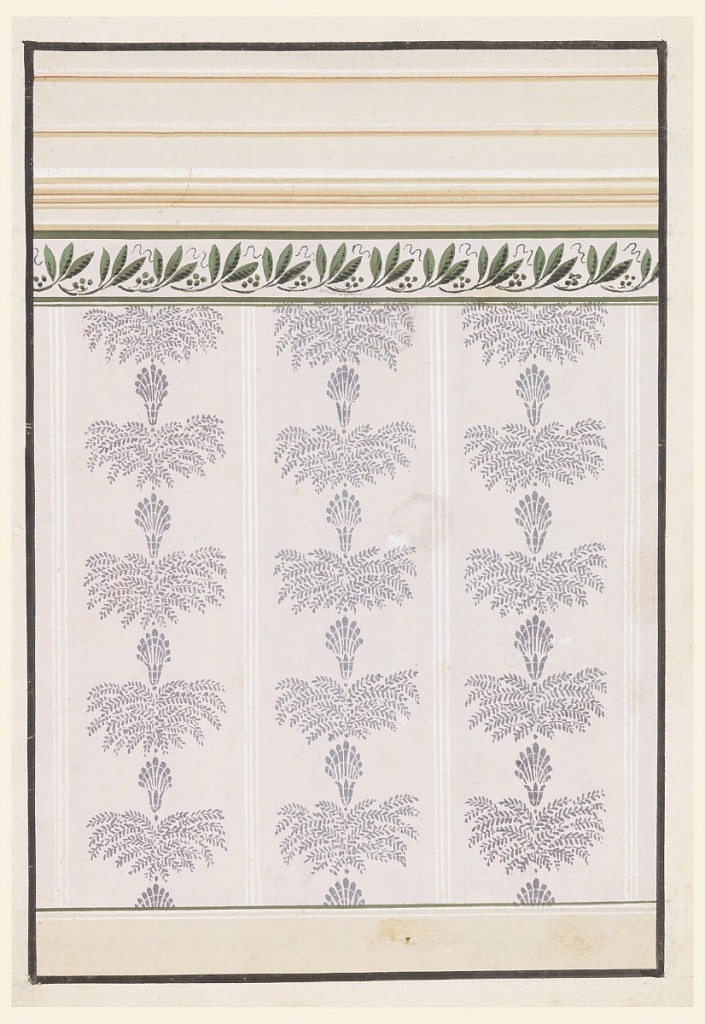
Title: Wallpaper Design
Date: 1840–60
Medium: Brush and gouache, graphite on white paper
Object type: Drawing
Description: A dado is shown at the bottom, a frieze with laurel leaves and seeds and an entablature are on top. The panel shows three stripes with bunches of leaves beneath calyxes with palmettes.